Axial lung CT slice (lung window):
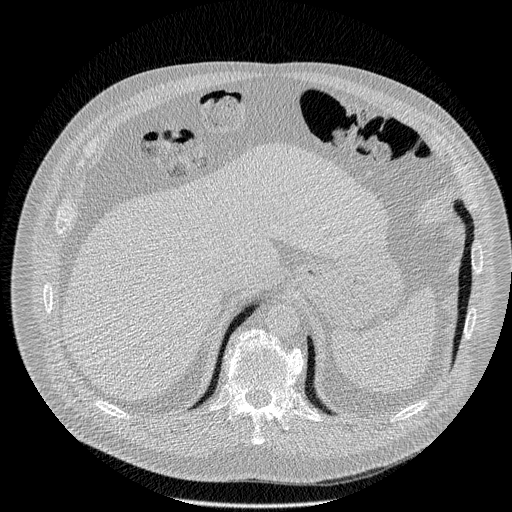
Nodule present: no